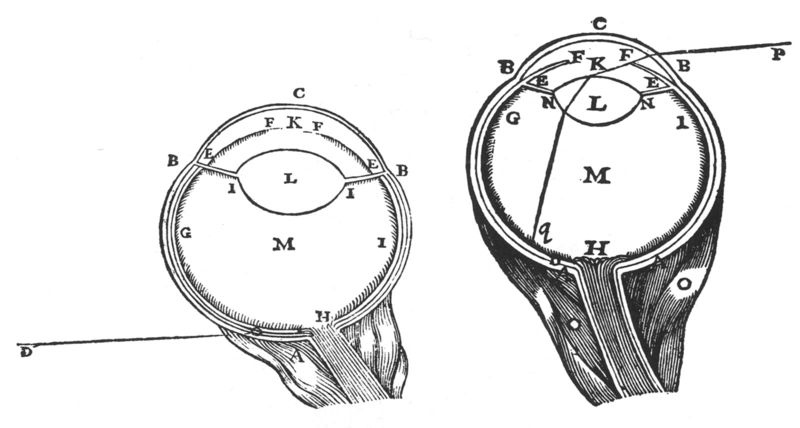
Titel: Diagrams of the eye from Descartes
Künstler: R. Descartes
Schlagwörter: weiß, grau, schwarz, skizze, zeichnung, anatomie, augen, sehen, auge, kreis, rund, beine, apfel, grafik, linien, muskeln, tusche, schnitt, schraffur, buchstaben, kreise, beschriftung, medizin, darstellung, schema, muskel, querschnitt, beschreibung, aufbau, organ, wölbung, latein, beschriftet, bezeichnungen, linse, veraltet, brechung, aug, augapfel, großbuchstaben, strang, faser, age, hornhaut, benennungen, retina, nerv, sehnerv, sehorgan, muskelfasern, nervenstrang, augenaufbau, apefl, schnittbild, occulum